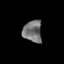
Tissue: prostate
Cell type: T cells
Senescence score: 0.2882
Nuclear area (px): 406
Mean DAPI intensity: 114.68